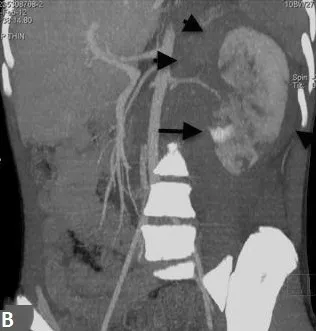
3D reconstructed coronal. Images of the contrast-enhanced computed tomography demonstrates hematoma in the left retroperitoneal region associated with the kidney (short arrows) and signs of contrast leveling compatible with active bleeding (long arrows).
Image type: radiology (ct)